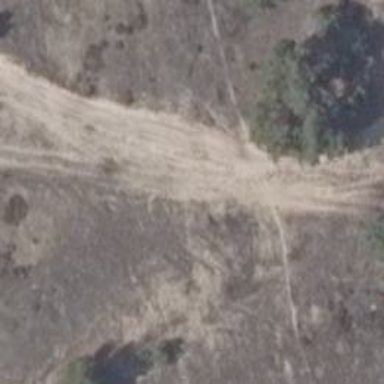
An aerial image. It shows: Sandy path with track type of grade 5.